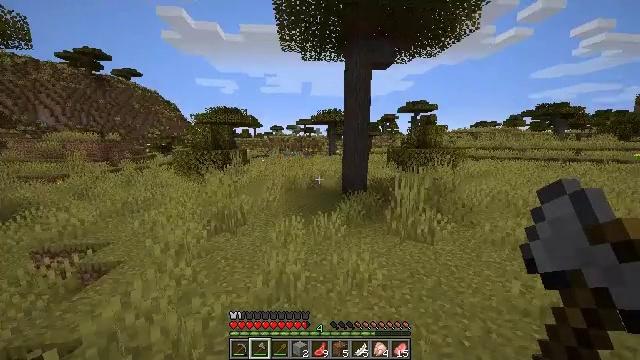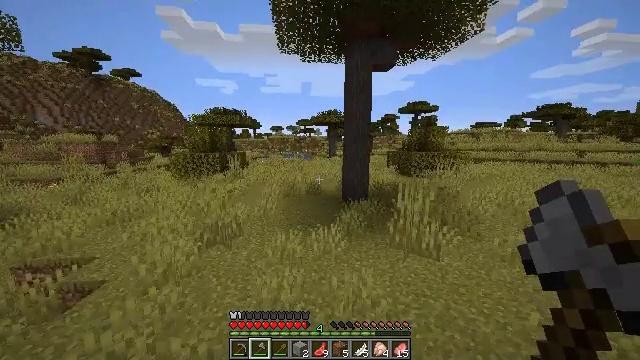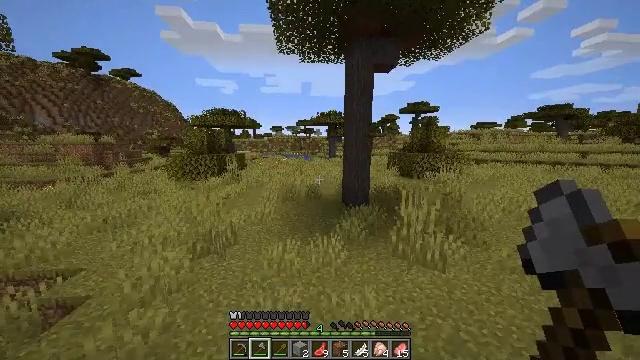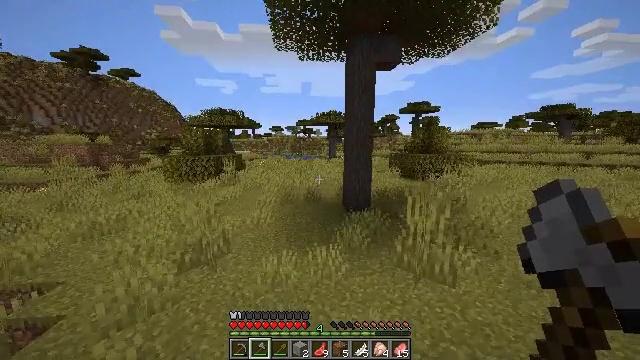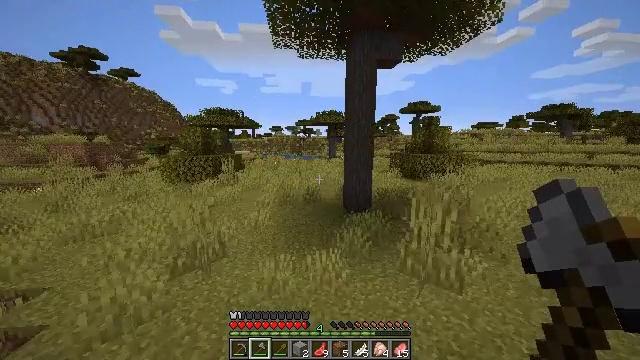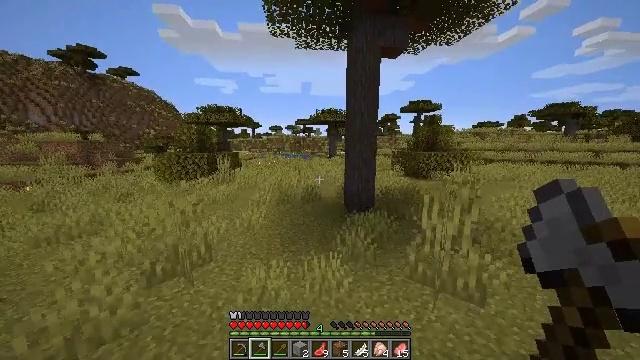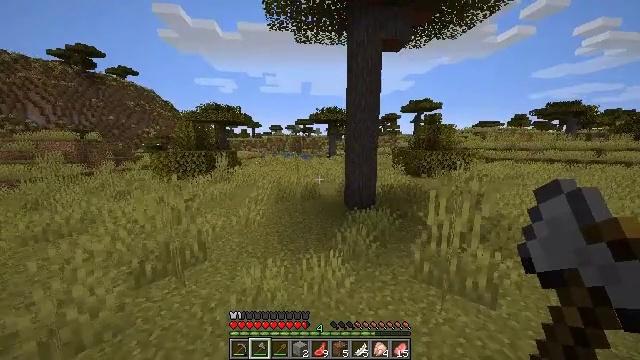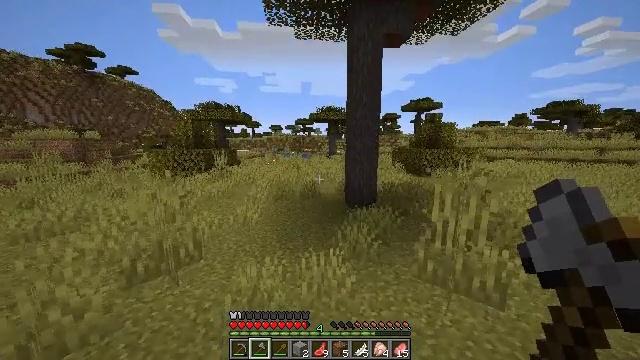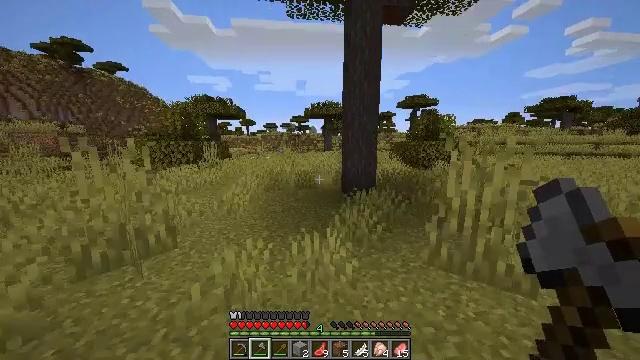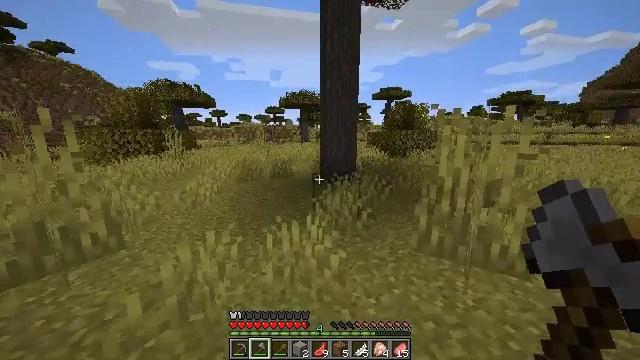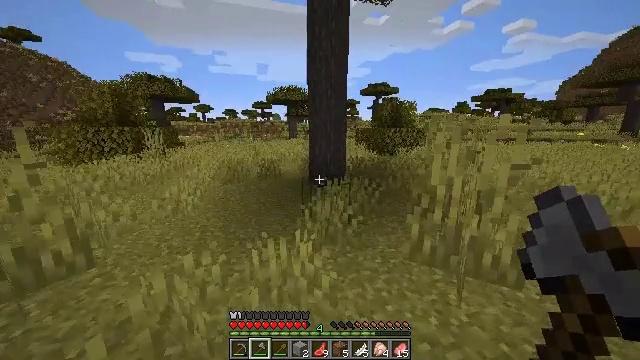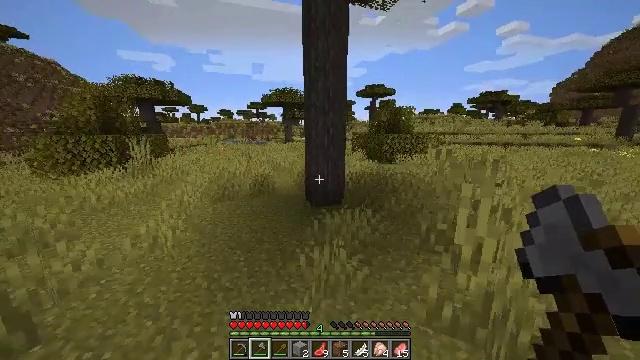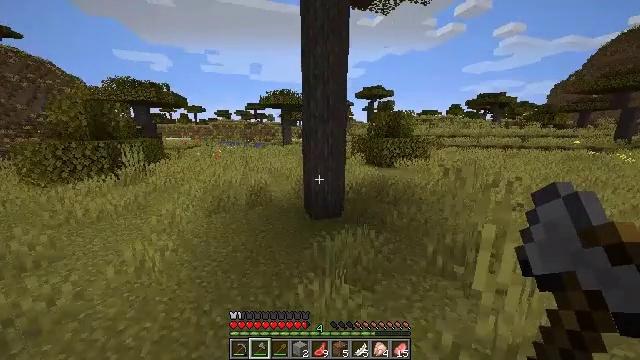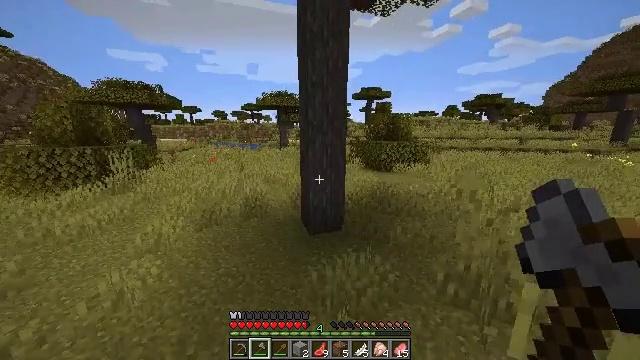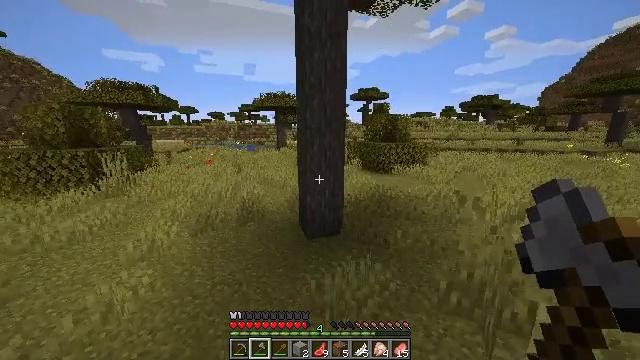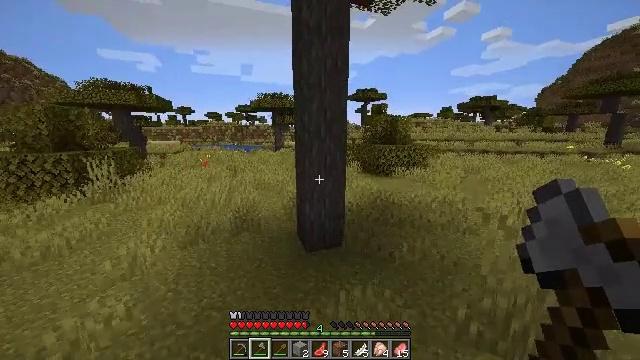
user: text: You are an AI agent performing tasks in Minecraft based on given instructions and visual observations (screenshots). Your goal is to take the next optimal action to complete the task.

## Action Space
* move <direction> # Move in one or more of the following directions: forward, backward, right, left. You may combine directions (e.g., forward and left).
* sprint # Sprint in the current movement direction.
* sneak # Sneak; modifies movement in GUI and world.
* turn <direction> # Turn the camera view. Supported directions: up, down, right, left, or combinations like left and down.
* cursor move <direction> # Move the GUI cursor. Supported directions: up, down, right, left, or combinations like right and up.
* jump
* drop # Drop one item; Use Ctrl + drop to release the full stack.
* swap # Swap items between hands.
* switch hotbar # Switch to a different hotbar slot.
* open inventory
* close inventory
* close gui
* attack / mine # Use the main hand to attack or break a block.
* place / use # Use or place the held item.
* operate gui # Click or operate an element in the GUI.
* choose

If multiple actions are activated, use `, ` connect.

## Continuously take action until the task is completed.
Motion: motion action
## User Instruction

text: Mine acacia log from the tree's trunk.
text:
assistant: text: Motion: move forward, sprint, jump
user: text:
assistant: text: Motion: move forward, sprint, jump
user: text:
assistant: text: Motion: move forward, sprint, jump
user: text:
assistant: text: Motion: move forward, sprint, jump
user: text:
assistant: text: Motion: move forward, sprint, jump
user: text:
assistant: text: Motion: move forward, sprint, jump
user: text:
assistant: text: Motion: move forward, sprint, jump
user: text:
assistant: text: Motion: move forward, sprint, turn right, jump
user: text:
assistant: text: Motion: move forward, sprint, turn right and down, jump
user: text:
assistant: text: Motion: move forward, sprint, turn right and down, jump
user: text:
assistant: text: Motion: move forward, sprint, turn right, jump
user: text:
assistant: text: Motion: move forward, sprint, jump
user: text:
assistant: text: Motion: move forward, sprint, jump
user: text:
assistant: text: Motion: move forward, sprint, jump
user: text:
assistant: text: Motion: move forward, sprint, jump
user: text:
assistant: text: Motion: move forward, sprint, jump
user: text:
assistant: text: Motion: move forward, sprint
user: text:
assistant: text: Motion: move forward, sprint, turn up
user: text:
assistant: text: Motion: move forward, sprint, turn right and up
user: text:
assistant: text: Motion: move forward, sprint, turn up, attack / mine
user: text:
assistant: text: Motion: move forward, sprint, attack / mine
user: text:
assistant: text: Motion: move forward, attack / mine
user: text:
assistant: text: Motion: move forward, attack / mine
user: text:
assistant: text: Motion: move forward, attack / mine
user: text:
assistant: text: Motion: turn right and down, attack / mine
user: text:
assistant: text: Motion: turn right and down, attack / mine
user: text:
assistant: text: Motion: attack / mine
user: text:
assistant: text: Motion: attack / mine
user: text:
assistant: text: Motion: attack / mine
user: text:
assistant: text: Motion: attack / mine